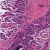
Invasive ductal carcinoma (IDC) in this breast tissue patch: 0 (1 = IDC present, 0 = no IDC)